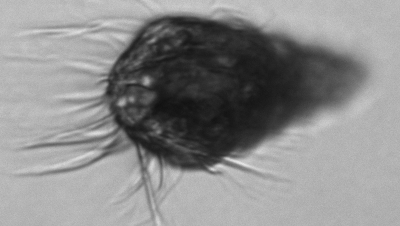
Label: Laboea_strobila